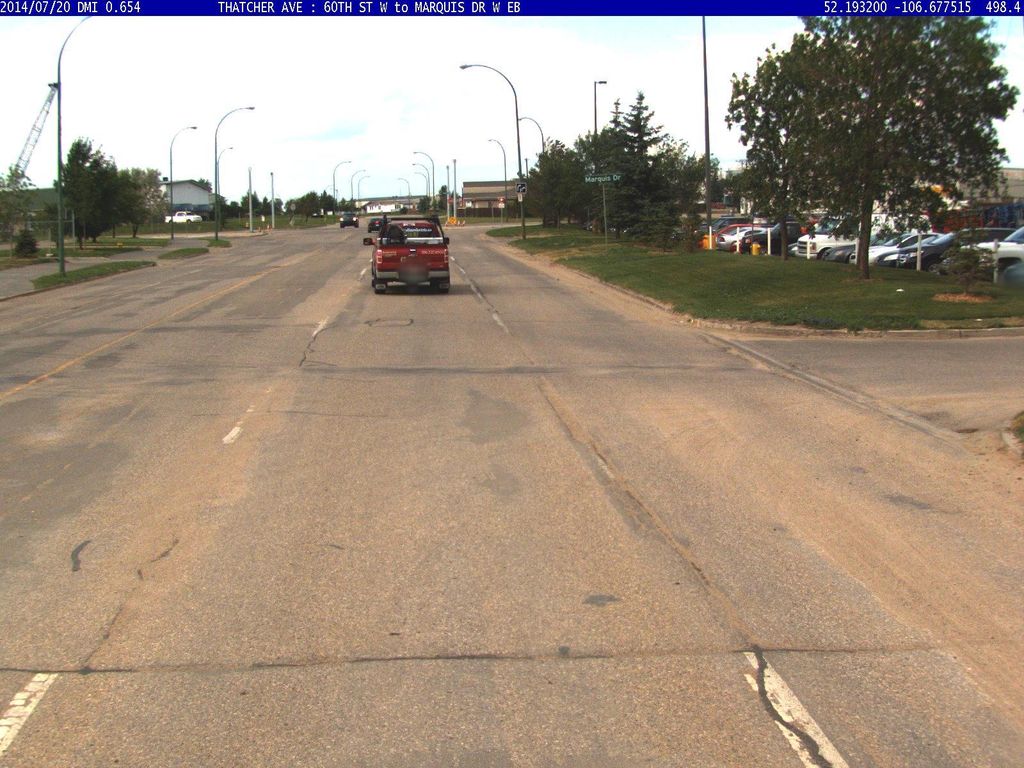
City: saskatoon